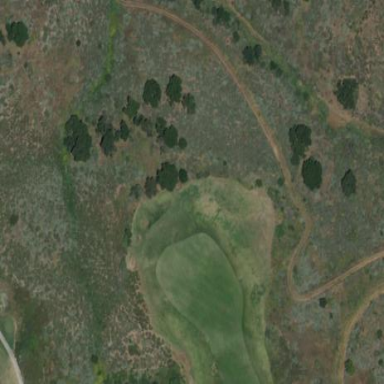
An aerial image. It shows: Scenic golf fairway.